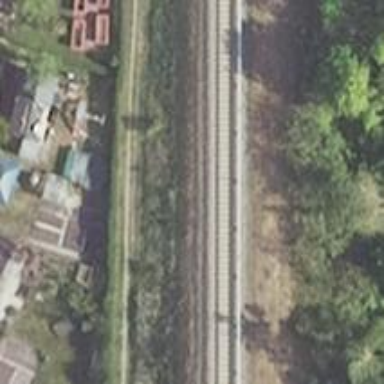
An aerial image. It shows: Solitary milestone along the railway.